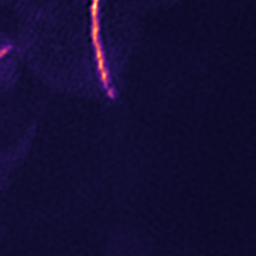
Label: Super-resolution ER image